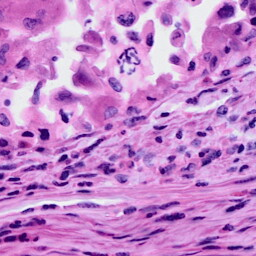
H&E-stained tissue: Cervix